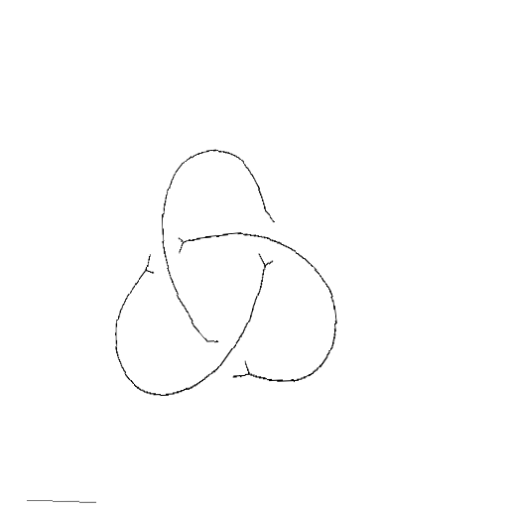
Crossing number: 3